九年级 · 组合几何学
(本小题8.0分)

如图, 四边形 $A B C D \sim$ 四边形 $G F E H$ 且 $\angle A=\angle G=70^{\circ}, \angle B=60^{\circ}, \angle E=120^{\circ}, D C=24, H E=18$, $H G=21$. 求 $\angle D 、 \angle F$ 的大小和 $A D$ 的长.

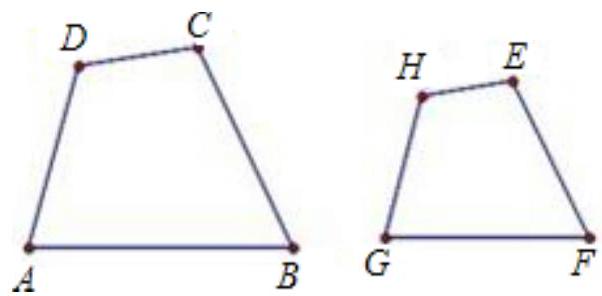
答案: 解: $\because$ 四边形 $A B C D \backsim$ 四边形 $G F E H$,

$\therefore \angle C=\angle E=120^{\circ}, \angle F=\angle B=60^{\circ}$,

$\because \angle A=\angle G=70^{\circ}, \angle B=60^{\circ}$,
$\therefore \angle D=360^{\circ}-\angle A-\angle B-\angle C=360^{\circ}-70^{\circ}-60^{\circ}-120^{\circ}=110^{\circ}$, $\because$ 四边形 $A B C D \backsim$ 四边形 $G F E H$,

$\therefore \frac{D C}{H E}=\frac{A D}{H G}$,

$\because D C=24, H E=18, H G=21$,

$\therefore \frac{24}{18}=\frac{A D}{21}$,

解得: $A D=28$.

$\therefore \angle D=110^{\circ}, \angle F=60^{\circ}, A D=28$.

解析: 由四边形 $A B C D \sim$ 四边形 $G F E H$, 根据相似四边形的对应角相等, 即可求得 $\angle C=\angle E=120^{\circ}$, $\angle F=\angle B=60^{\circ}$, 又由四边形的内角和等于 $360^{\circ}$, 即可求得 $\angle D$ 的度数; 根据相似四边形的对应边成比例, 即可求得 $A D$ 的长.

此题考查了相似四边形的性质. 此题比较简单, 解题的关键是注意掌握相似四边形的对应角相等与相似四边形的对应边成比例性质定理的应用.